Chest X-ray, PA view. Patient: 26 years old, sex F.
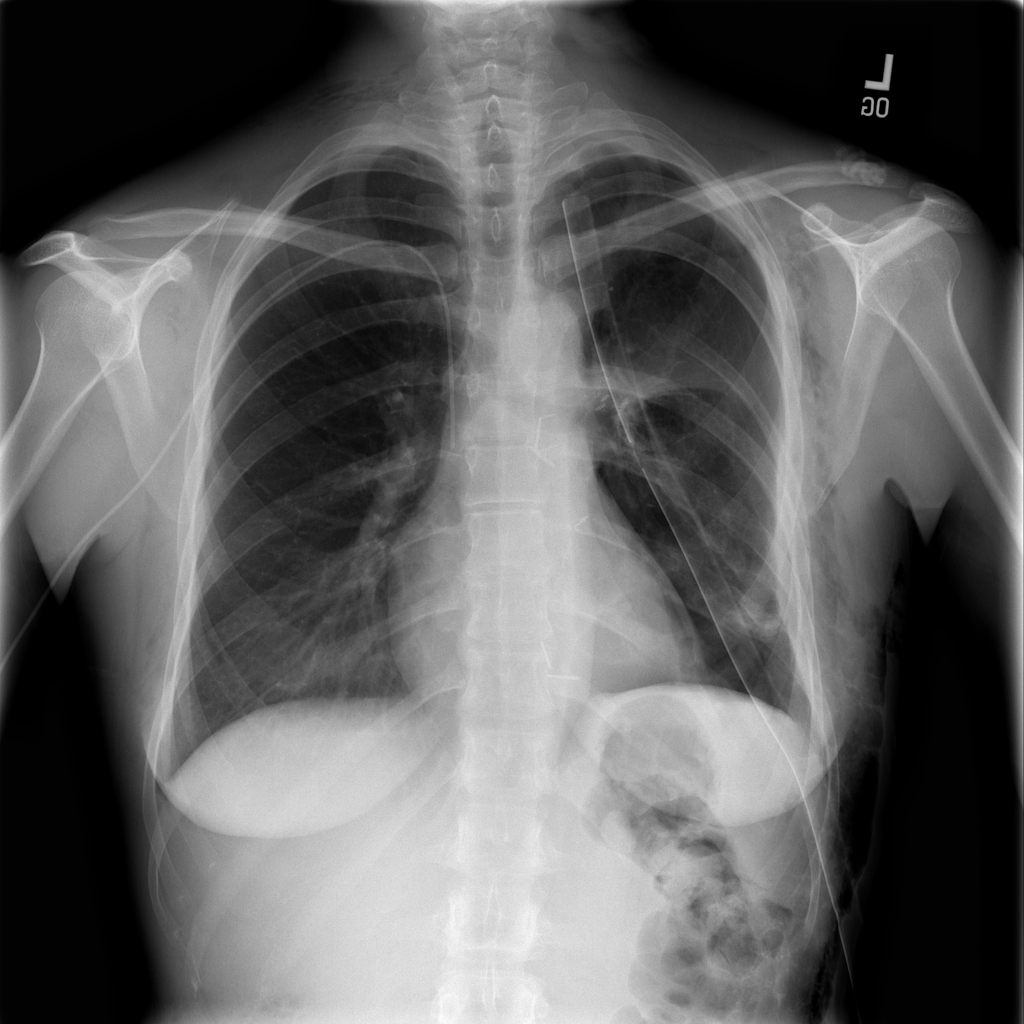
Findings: Emphysema